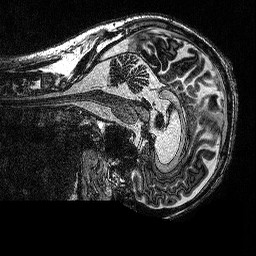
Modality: MP2RAGE
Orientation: sagittal
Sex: male
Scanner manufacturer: siemens
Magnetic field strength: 3 T
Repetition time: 5 s
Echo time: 0.00292 s